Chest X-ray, PA view. Patient: 45 years old, sex M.
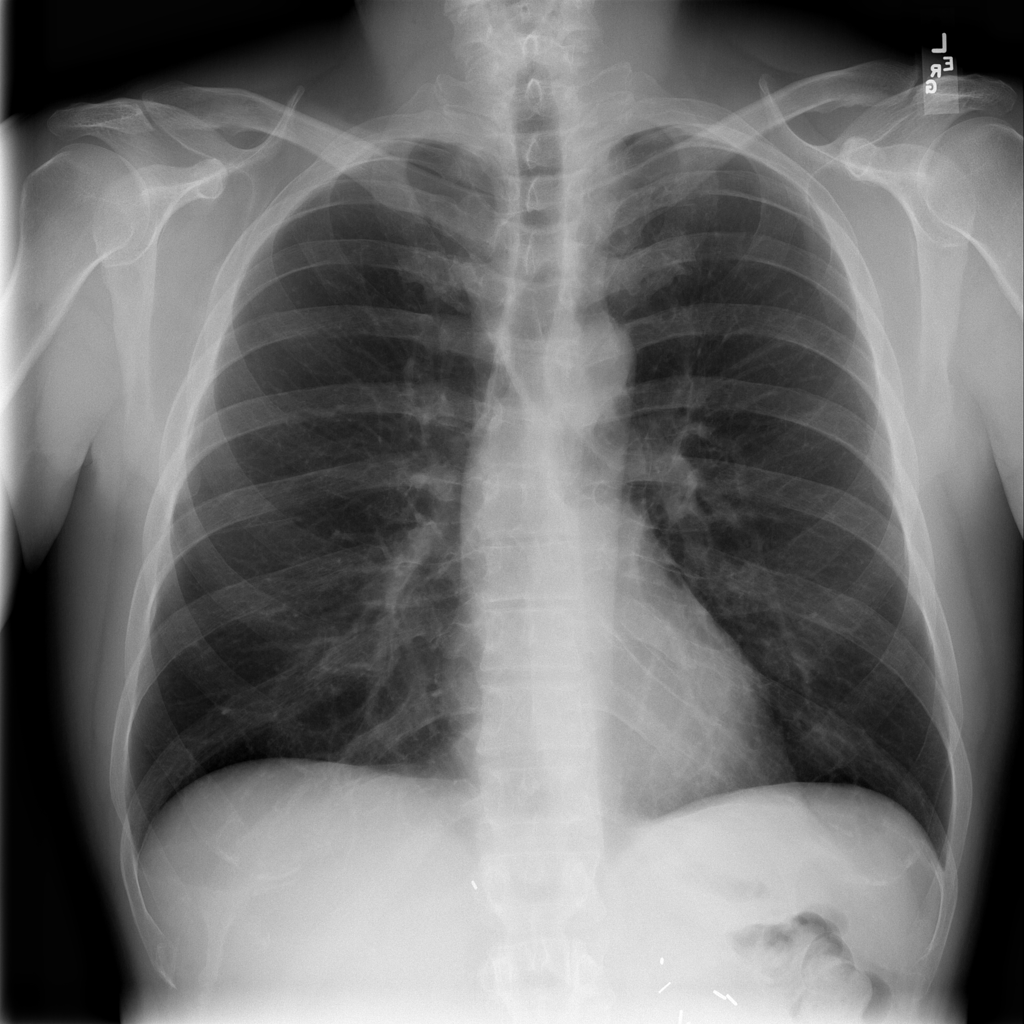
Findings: No Finding